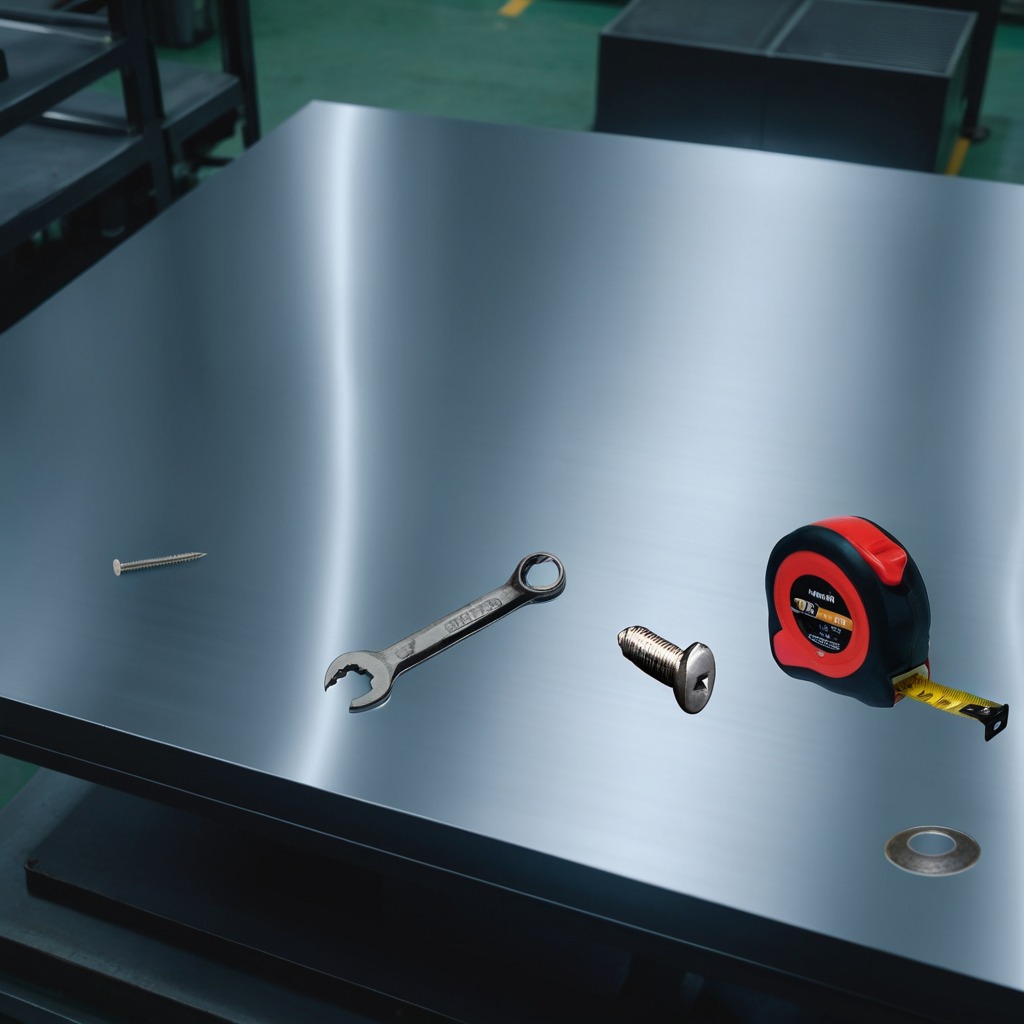
A flat metal washer, a measuring tape, a metal machine screw, an iron nail, and a wrench are lying on the metal table.